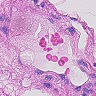
Metastatic tissue present: no